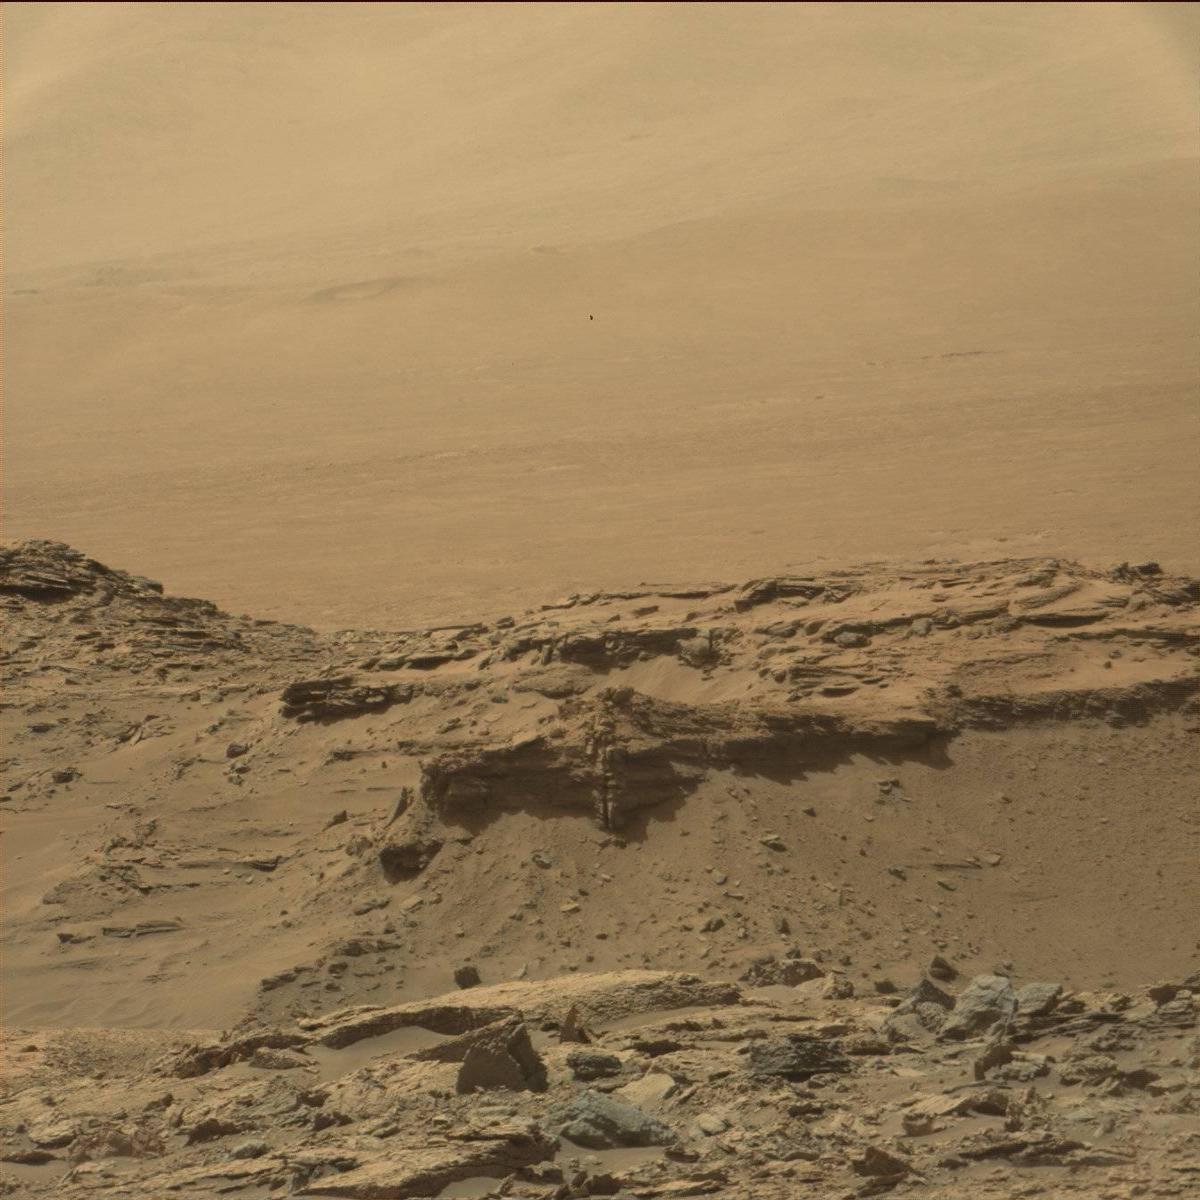
Terrain classes present: Bedrock, Ridge, Sand / Soil